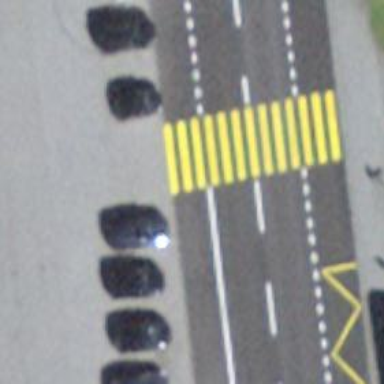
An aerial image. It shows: Marked crossing on the road.